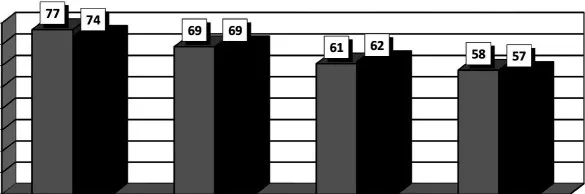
Dynamics of the overall PANSS mean score in the course of therapy with Cariprazine.
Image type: pathology (immunostaining)